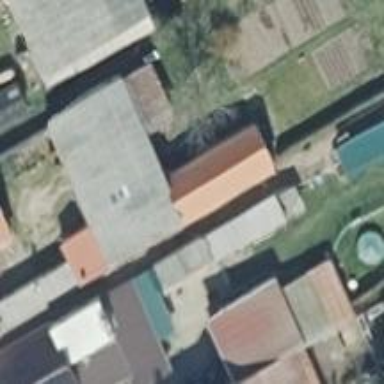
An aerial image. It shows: Gray building with gabled roof made of eternit.